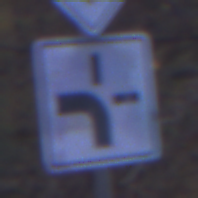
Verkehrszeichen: VerlaufVorfahrtsstrasse1
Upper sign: Vorfahrtsstrasse
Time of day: Night
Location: Outdoor (Suburban)
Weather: PartlyCloudy
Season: NotSpecified
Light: Artificial